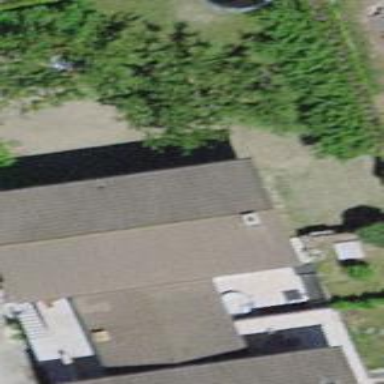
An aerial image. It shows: Semi-detached house with gabled roof.